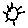
Label: sun